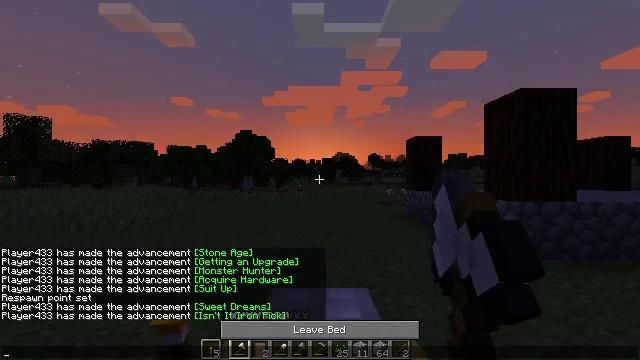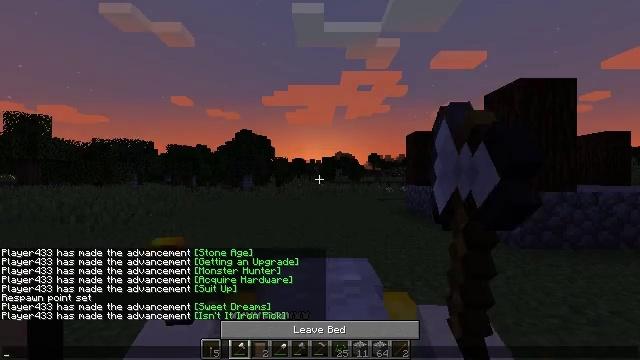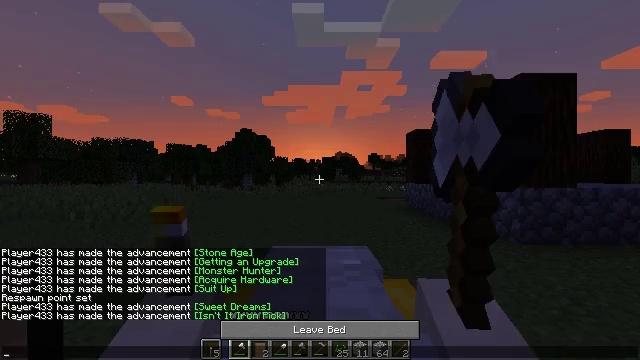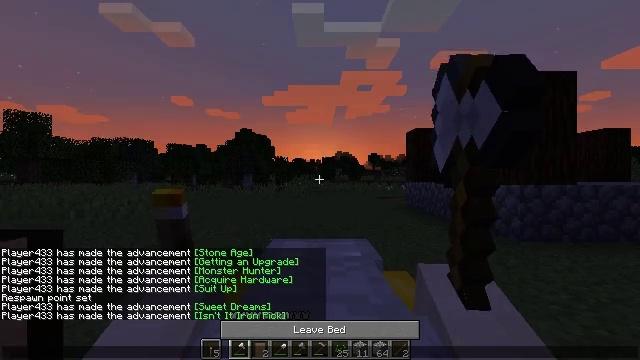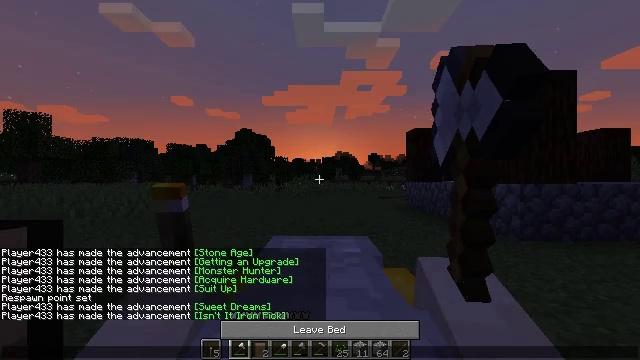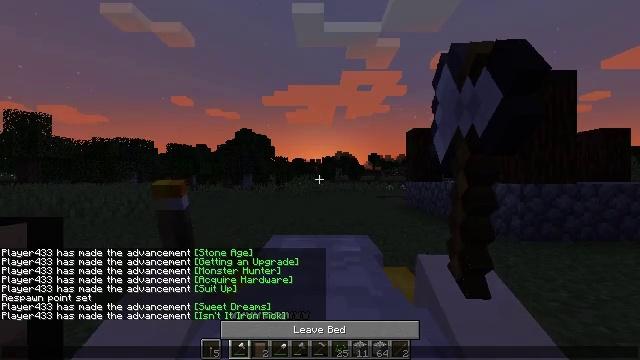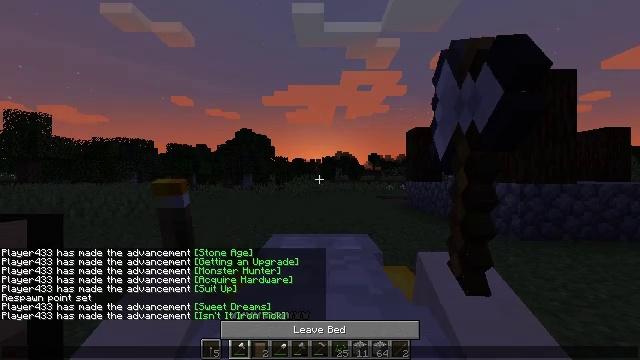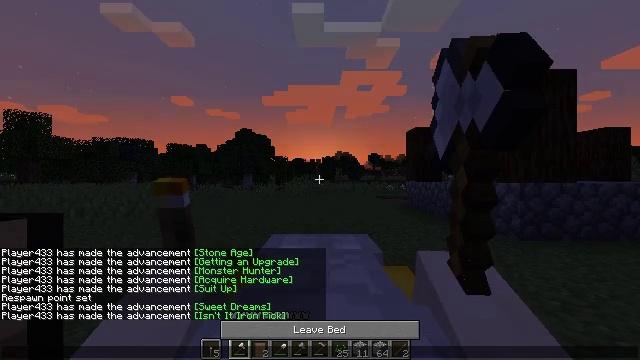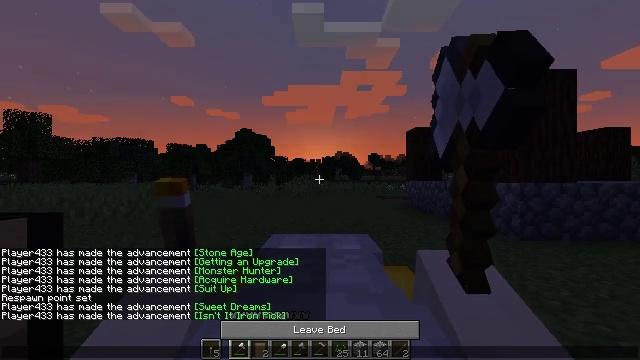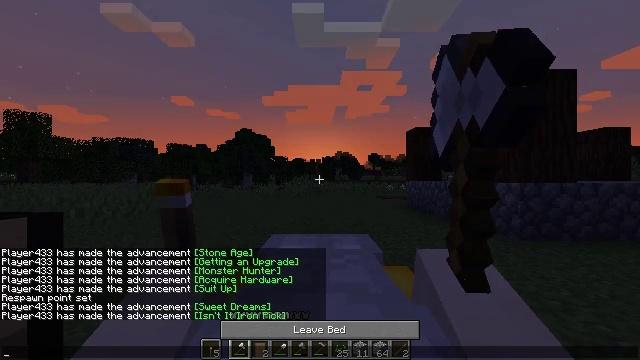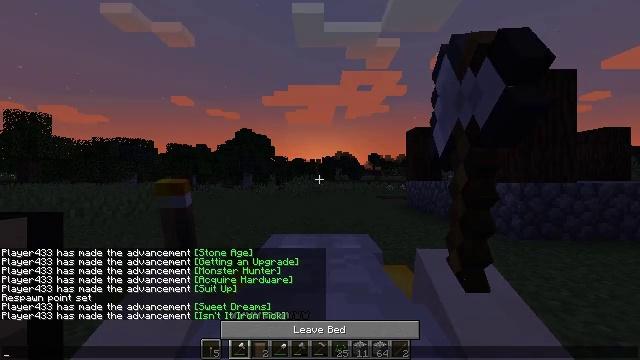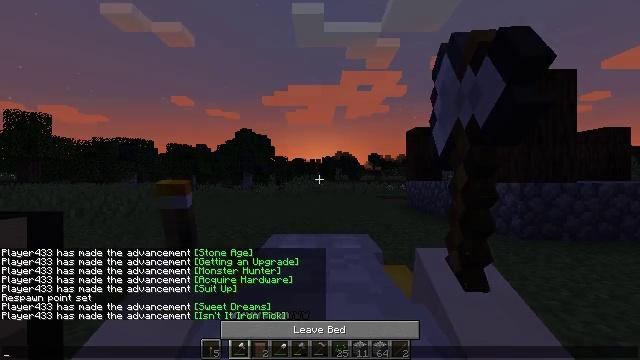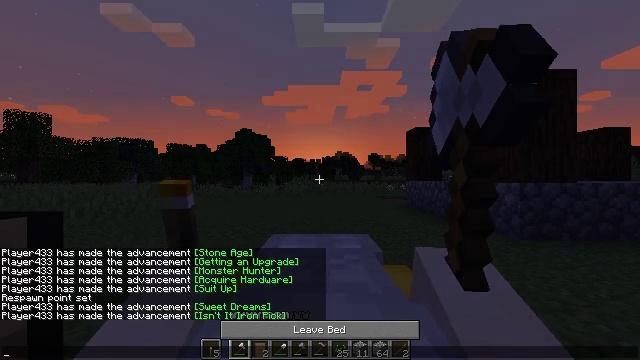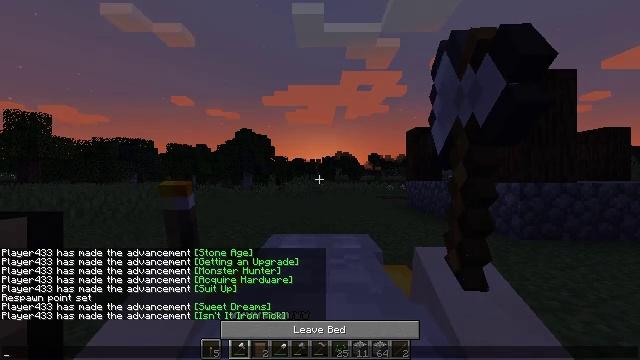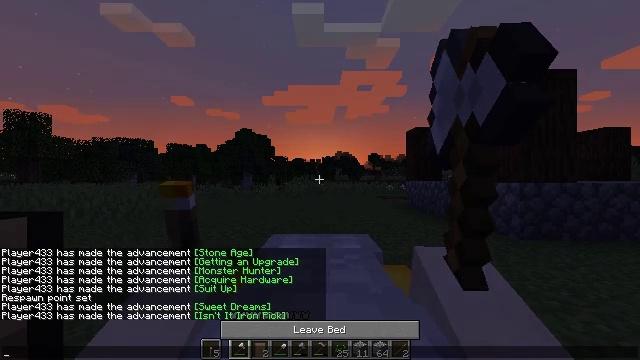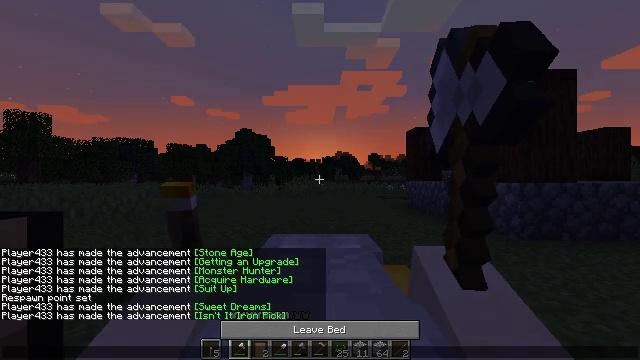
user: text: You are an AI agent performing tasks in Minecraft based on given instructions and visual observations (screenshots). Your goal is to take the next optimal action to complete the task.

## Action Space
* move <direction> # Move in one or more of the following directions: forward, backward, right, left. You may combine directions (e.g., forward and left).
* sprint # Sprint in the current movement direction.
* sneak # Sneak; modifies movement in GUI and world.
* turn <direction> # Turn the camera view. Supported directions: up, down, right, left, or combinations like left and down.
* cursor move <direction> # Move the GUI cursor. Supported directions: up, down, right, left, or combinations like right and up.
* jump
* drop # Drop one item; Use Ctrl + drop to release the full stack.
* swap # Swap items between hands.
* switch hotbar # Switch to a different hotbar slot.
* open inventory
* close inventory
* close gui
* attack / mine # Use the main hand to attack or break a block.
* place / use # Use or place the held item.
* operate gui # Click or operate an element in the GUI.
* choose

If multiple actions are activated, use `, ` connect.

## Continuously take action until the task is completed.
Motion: motion action
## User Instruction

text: Open the crafting table and craft an andesite slab with andesite.
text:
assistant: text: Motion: cursor move right
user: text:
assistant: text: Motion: no_op
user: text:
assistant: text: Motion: no_op
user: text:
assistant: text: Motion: no_op
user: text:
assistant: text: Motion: cursor move right
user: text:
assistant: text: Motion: cursor move right and up
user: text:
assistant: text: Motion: cursor move right and up
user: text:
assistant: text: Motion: cursor move right and up
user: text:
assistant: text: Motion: cursor move right and up
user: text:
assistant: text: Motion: no_op
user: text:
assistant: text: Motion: no_op
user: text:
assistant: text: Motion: no_op
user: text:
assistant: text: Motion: no_op
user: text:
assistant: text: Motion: no_op
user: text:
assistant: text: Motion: no_op
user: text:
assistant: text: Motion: no_op
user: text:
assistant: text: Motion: no_op
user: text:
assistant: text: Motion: no_op
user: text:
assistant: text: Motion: no_op
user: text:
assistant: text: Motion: no_op
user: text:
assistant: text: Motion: no_op
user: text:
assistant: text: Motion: no_op
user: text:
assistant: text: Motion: no_op
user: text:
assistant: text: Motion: no_op
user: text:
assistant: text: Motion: no_op
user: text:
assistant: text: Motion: no_op
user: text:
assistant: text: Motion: no_op
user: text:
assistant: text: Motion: no_op
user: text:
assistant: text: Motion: no_op
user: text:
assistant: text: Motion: no_op